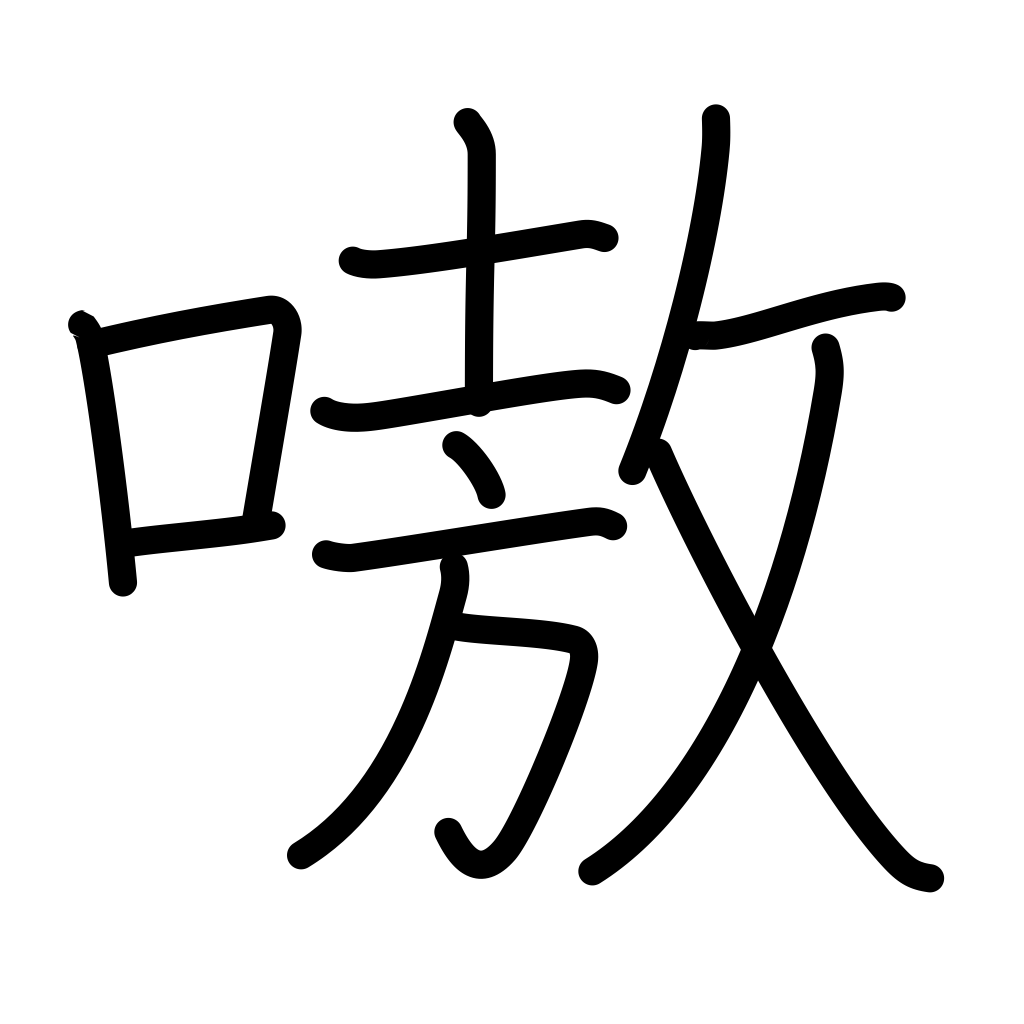
Meaning: noisy